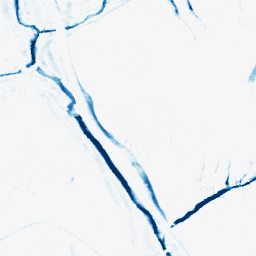
Category: morphological
Decomposition family: morphological_ellipse
Decomposition parameters: operation: closing
width: 5
height: 10
Upsampling method: sinc_hamming
Upsampling parameters: scale: 4
kernel_size: 8
Upsampling scale: 4